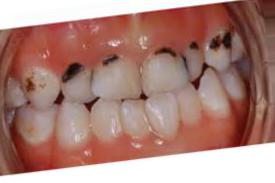
Condition: Caries